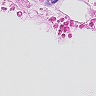
Metastatic tissue present: no